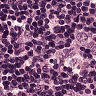
Metastatic tissue present: yes